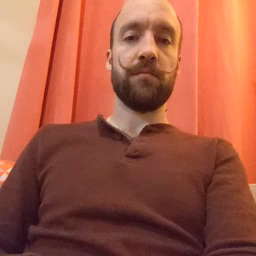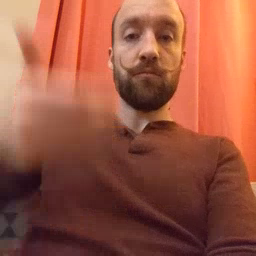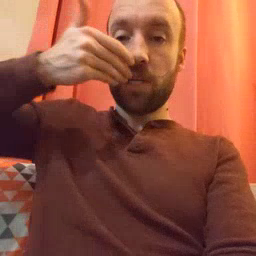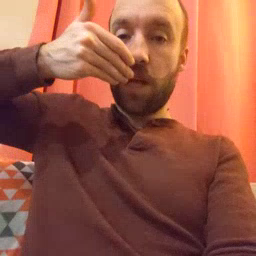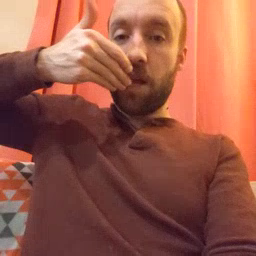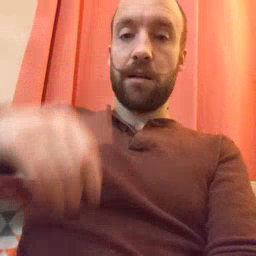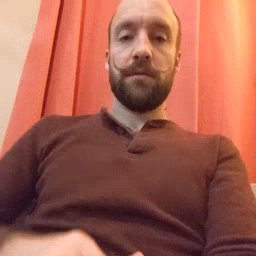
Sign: pizza